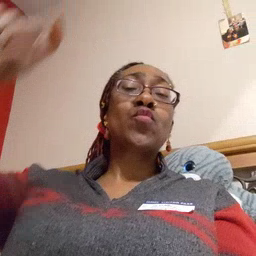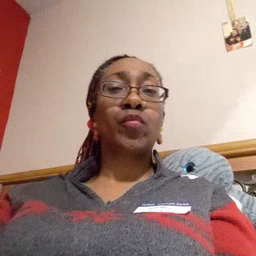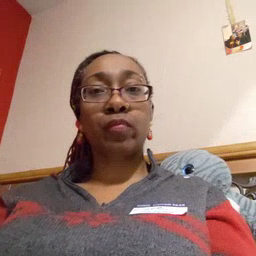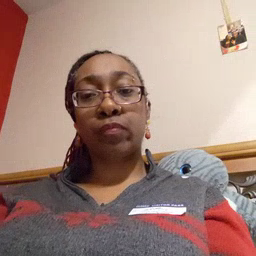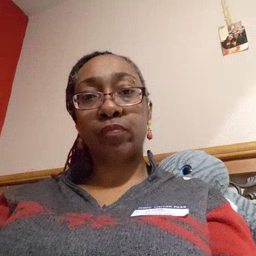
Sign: moon